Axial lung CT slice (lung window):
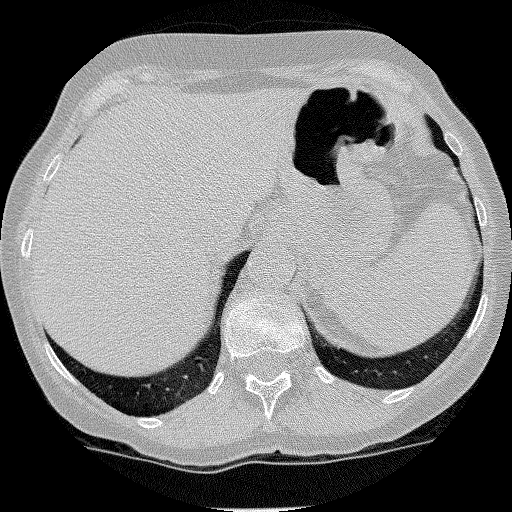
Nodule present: no